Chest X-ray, AP view. Patient: 21 years old, sex F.
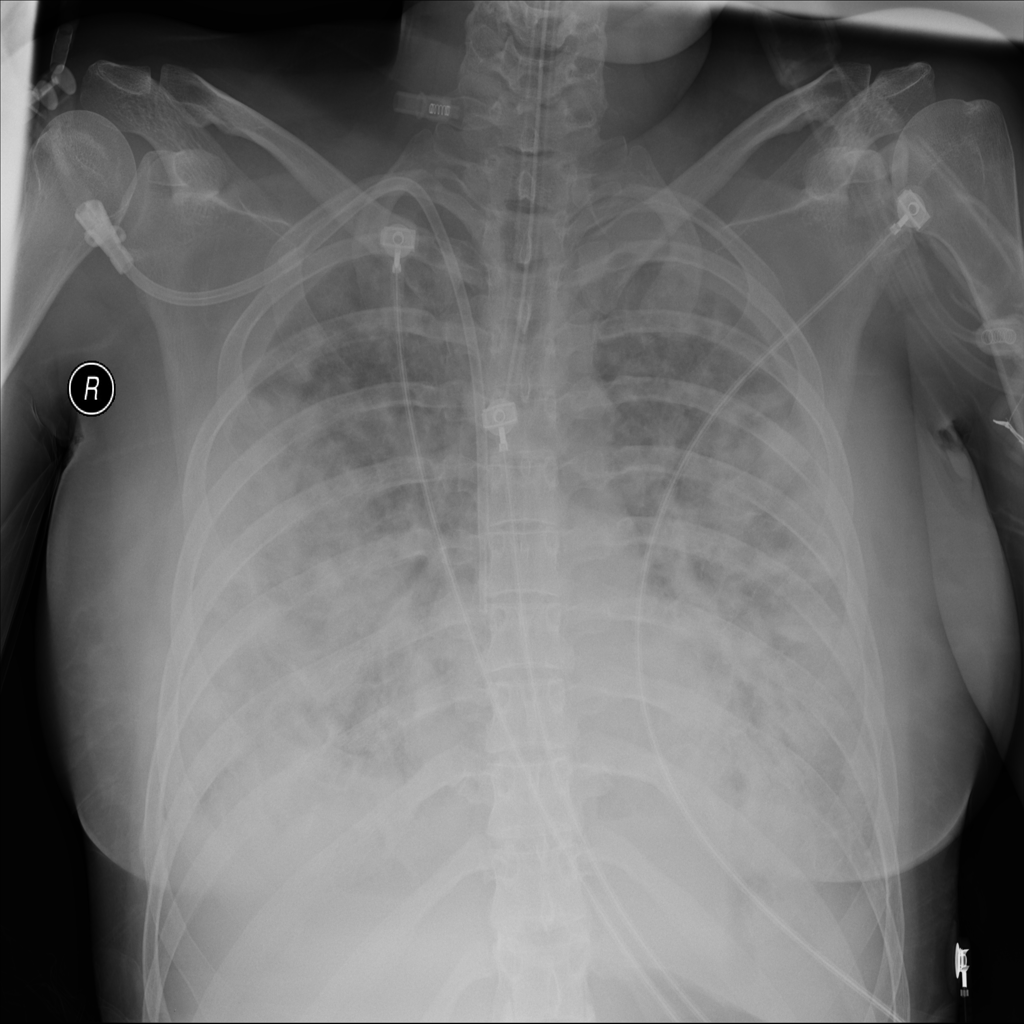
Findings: Effusion